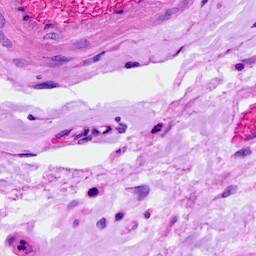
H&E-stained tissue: Ovarian